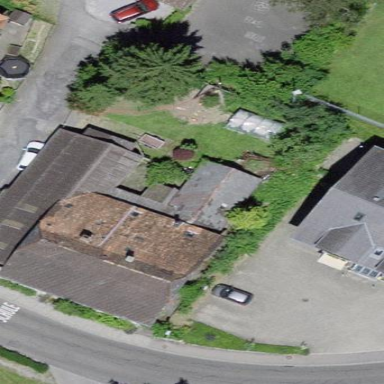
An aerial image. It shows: Rural barn.